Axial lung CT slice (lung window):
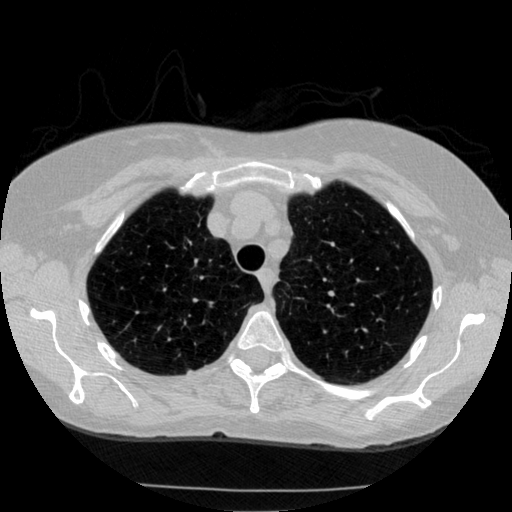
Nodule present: no